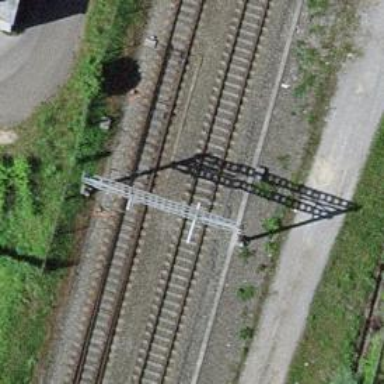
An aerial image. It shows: Railway switch.